Here is the wavelet time-frequency representation (scalogram) of a rolling-element bearing's vibration measurement. Based on the visible evidence, which condition applies: normal, inner_race, outer_race, ball?
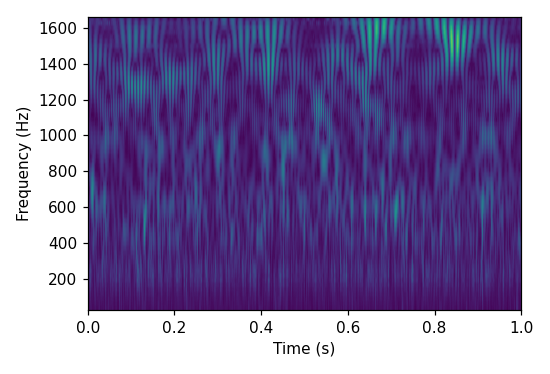
Answer: outer_race